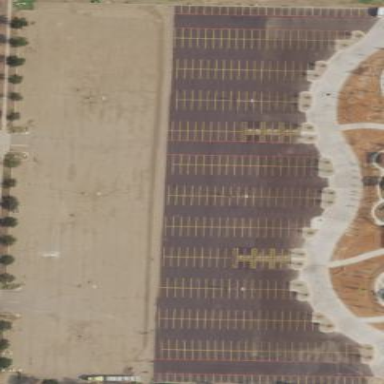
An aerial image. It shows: Parking area with asphalt surface.